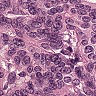
Metastatic tissue present: yes